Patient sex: M
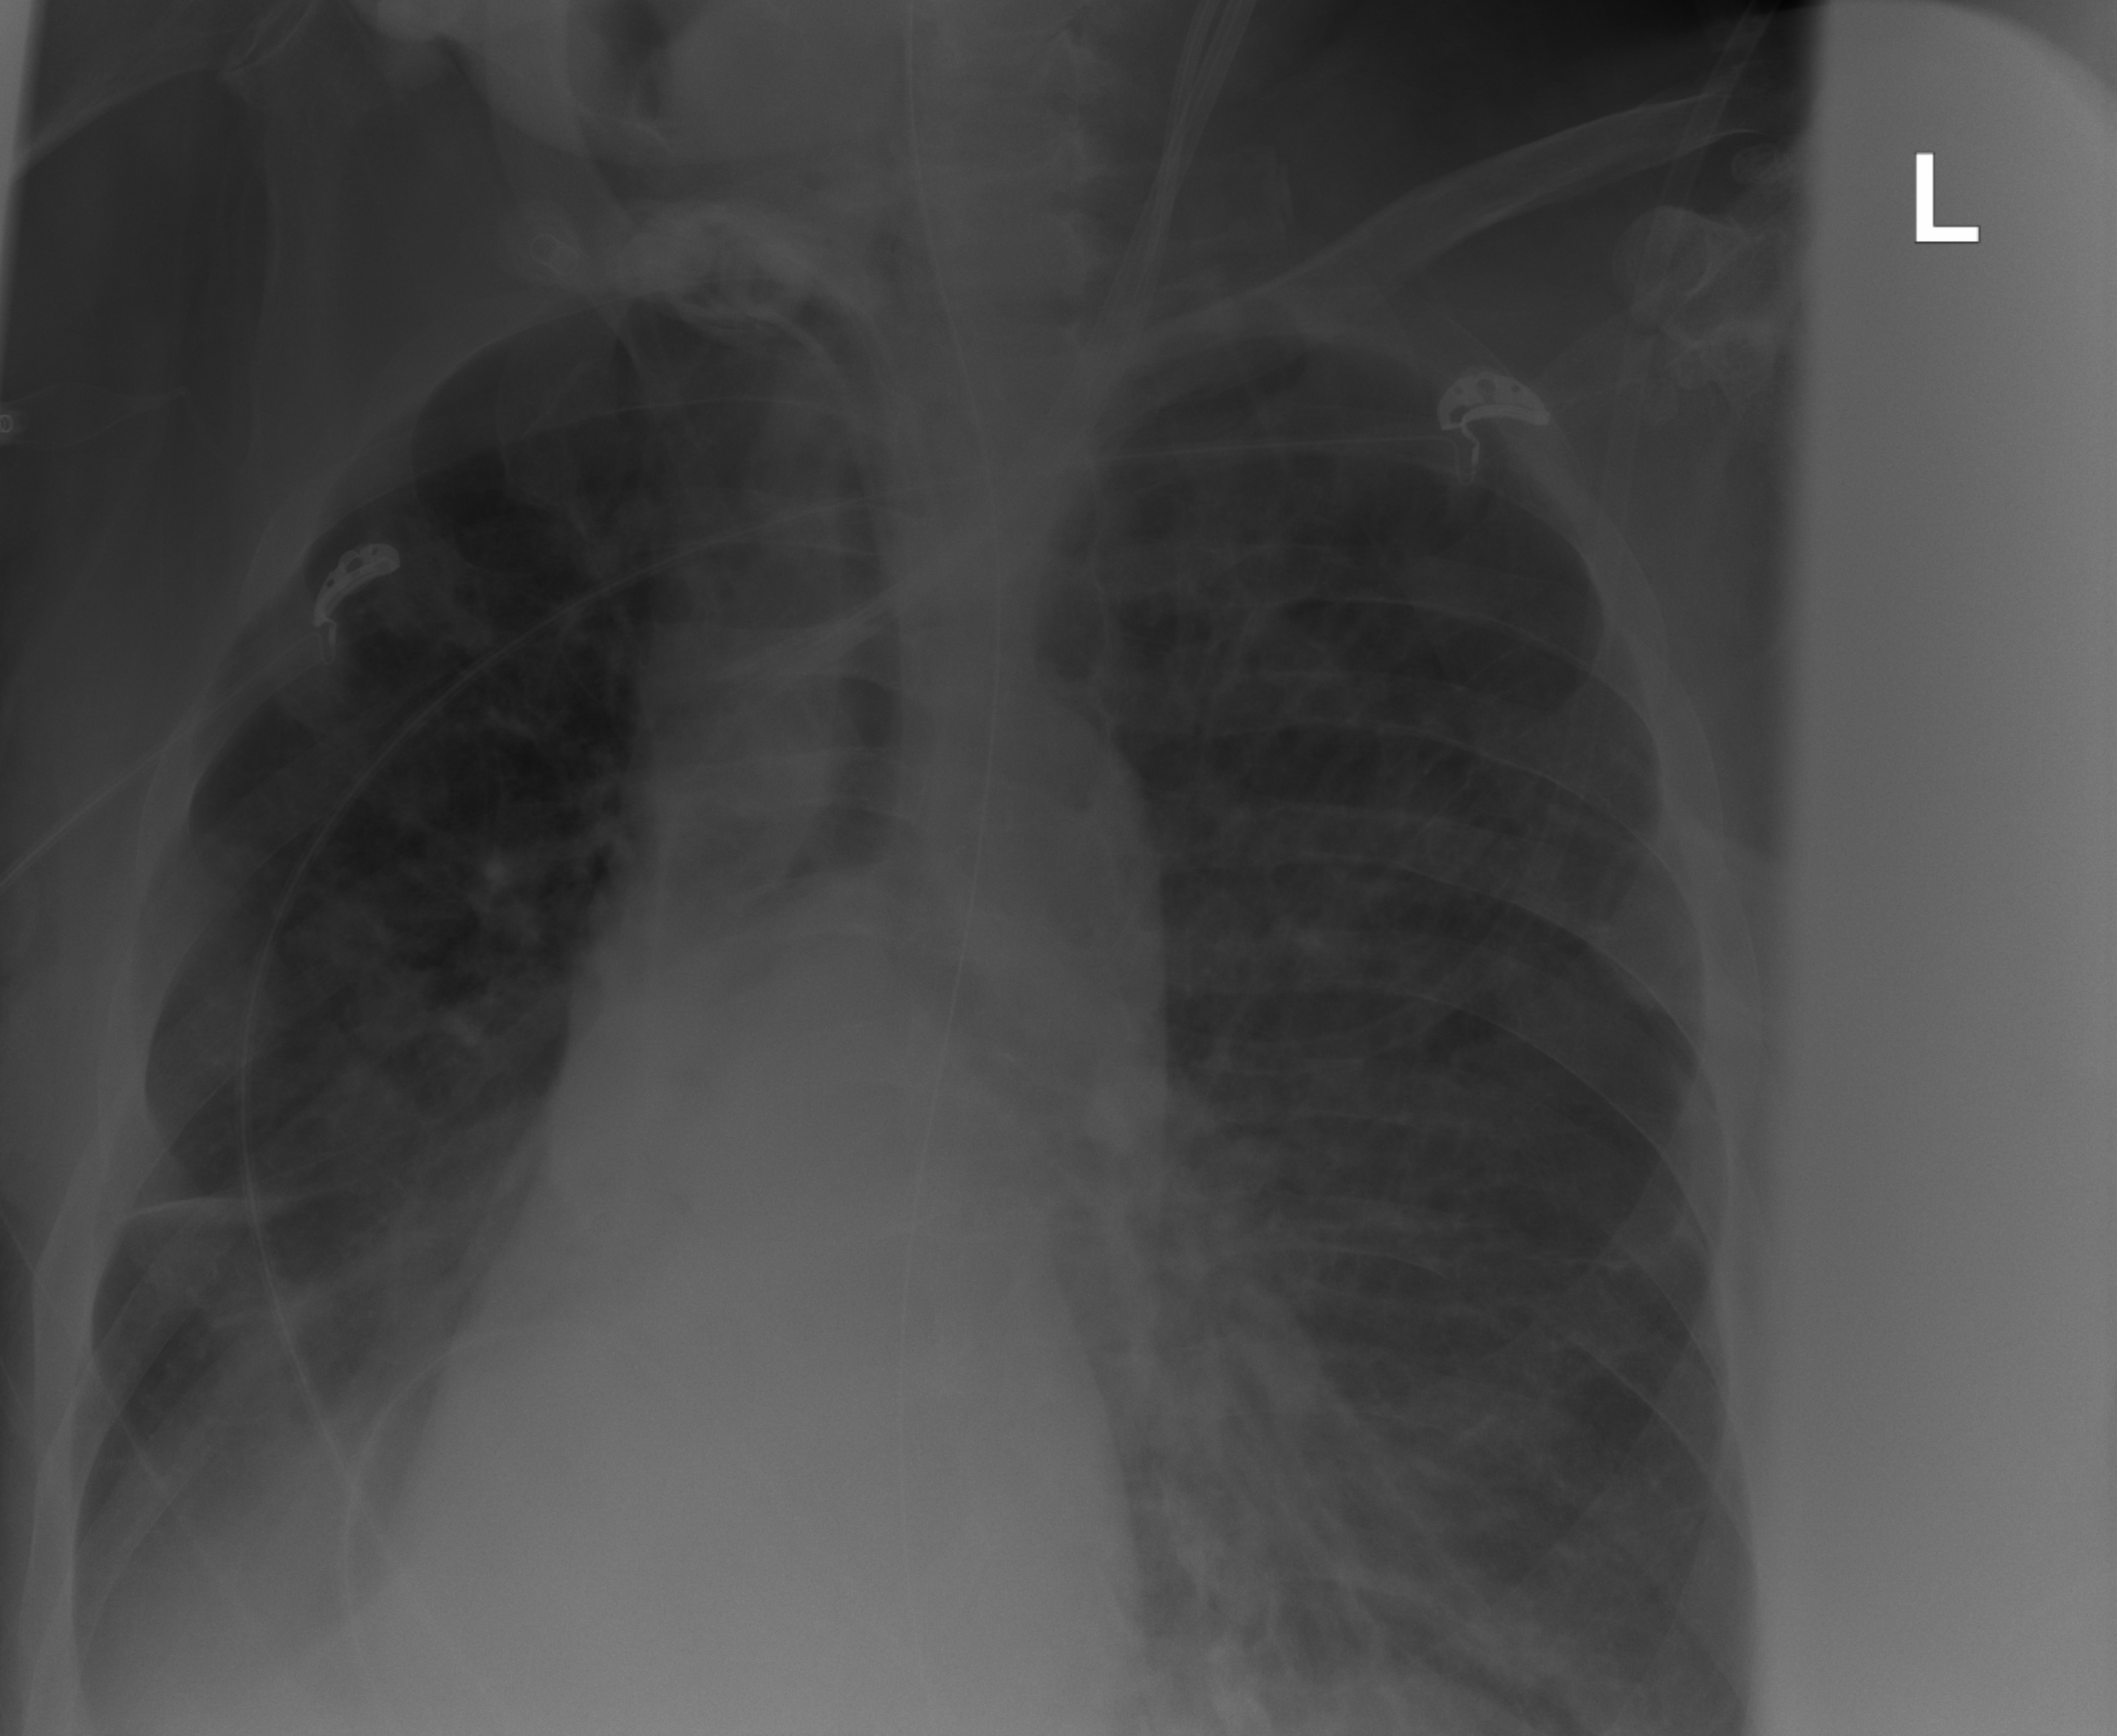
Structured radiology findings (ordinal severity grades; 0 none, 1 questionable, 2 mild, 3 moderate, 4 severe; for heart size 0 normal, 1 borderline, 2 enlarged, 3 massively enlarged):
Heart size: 0
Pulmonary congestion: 0
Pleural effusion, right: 3
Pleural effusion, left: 2
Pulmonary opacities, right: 2
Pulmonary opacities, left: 2
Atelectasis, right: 2
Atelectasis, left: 2